Question: I'm trying to develop a small program to compare if there's a car in a parking lot.
For example this picture:
I want to be able to compare where there's a car and where there isn't one. Is there a library that allows me to do that type of comparison? The image I'll be comparing might be a bit closer to the cars, but I don't know cause I don't have it.
Thanks
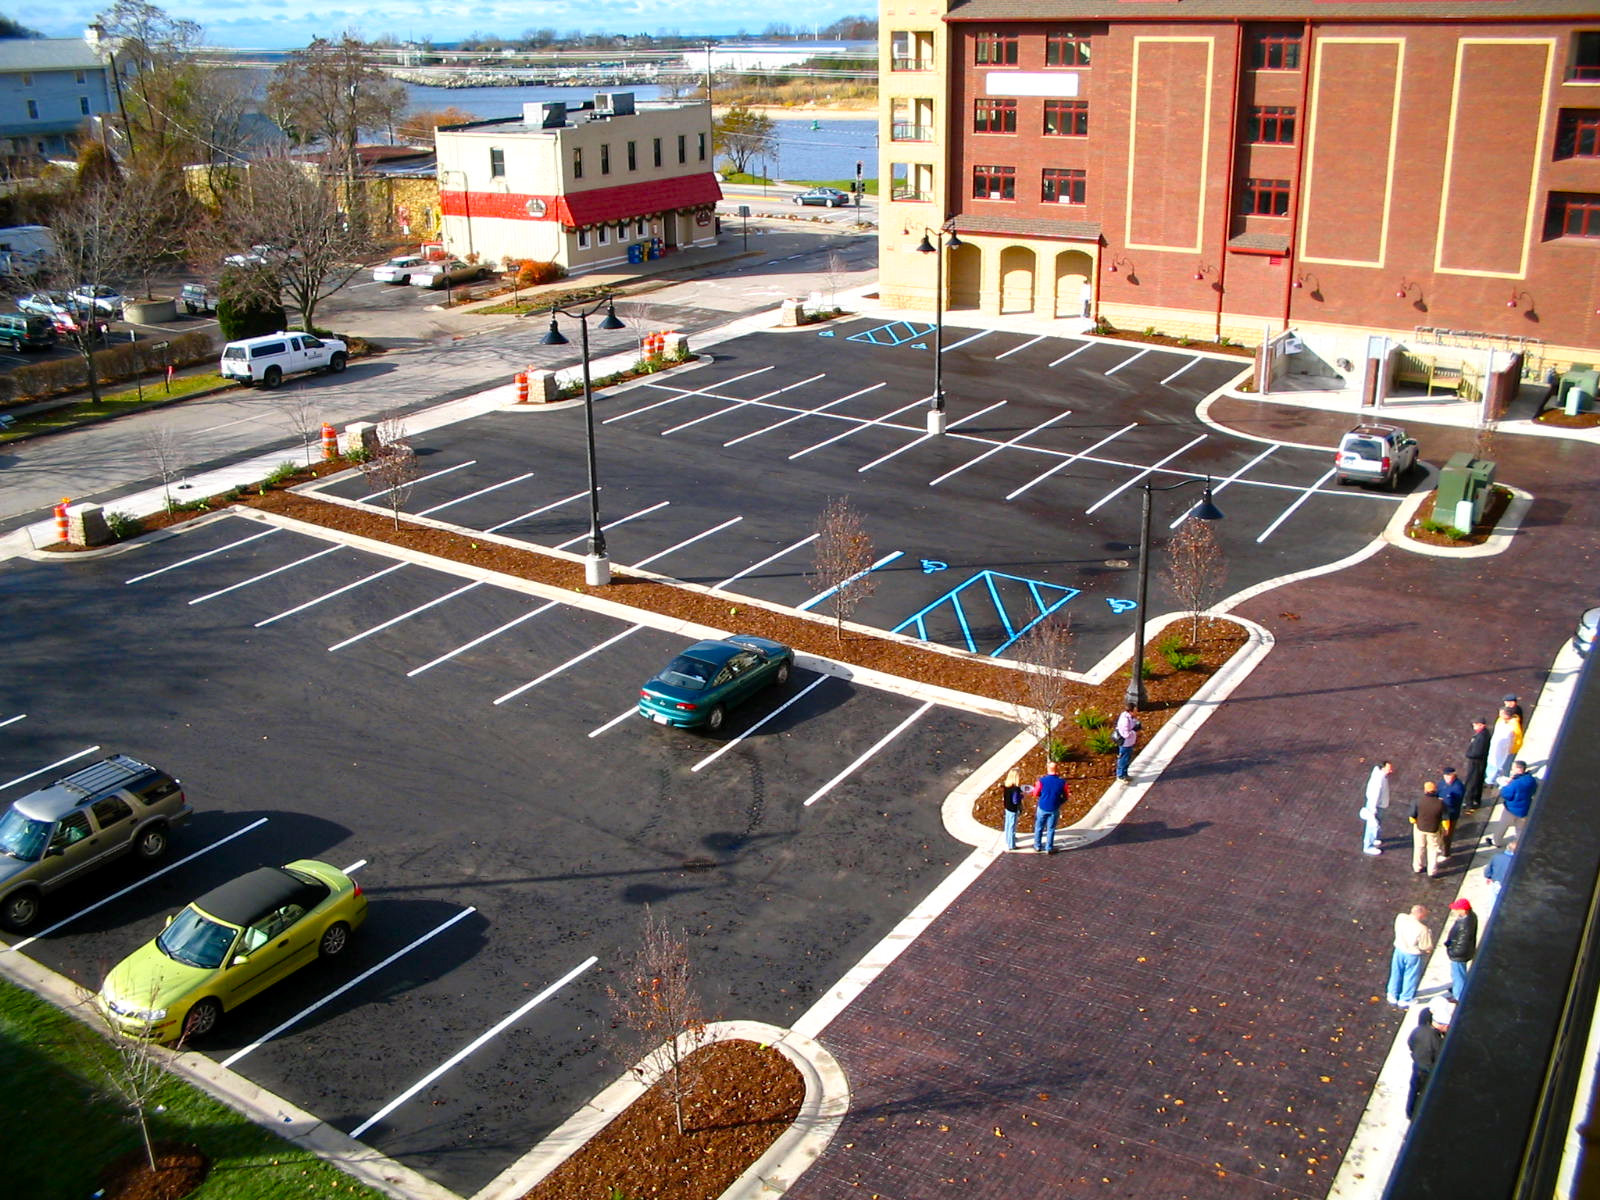
Answer: If you have no prior experience with OpenCV I'd start with <URL>. It is built on top of OpenCV but is much easier to use